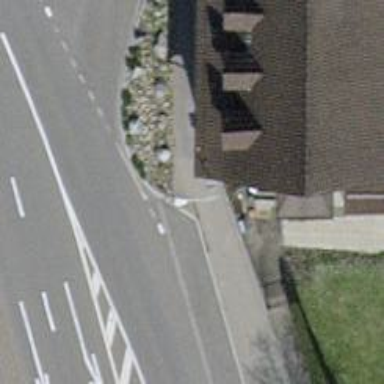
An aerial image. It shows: Sidewalk.